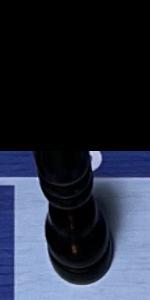
Label: Bishop_Black